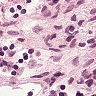
Metastatic tissue present: no